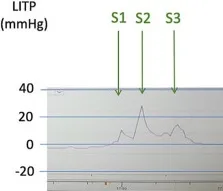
LITP and ICP curves during the three saline epidural patches (identical scales). Each procedure included an initial measurement of LITP at L3-L4. The epidural patch treatment involved three 20-ml syringe injections into the epidural space at L2-L3 (marked by arrows and annotated S1, S2, S3). (C) Third epidural patch (D36). Three epidural injections of 20-mL volume resulted in a major and strictly parallel increase in LITP and ICP during all three injections (max 85 mmHg). Thus, the three epidural patches led to a progressive increase in LITP and ICP as well as transmission from LITP to ICP. This phenomenon probably indicates that the intraspinal and intracranial compliances became lower, even if the pressures themselves remained low (apart from their transient increase during the injections). Hence, volume deficit of the intraspinal compartment was probably filled by the first epidural injections and the dural tear was treated (LITP, lumbar intrathecal pressure; ICP, intracranial pressure).
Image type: pathology (immunostaining)